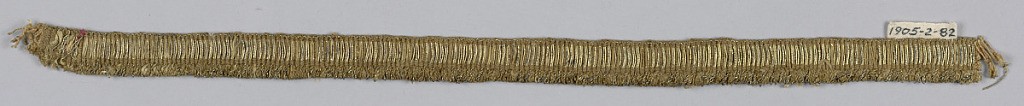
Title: Trimming
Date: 16th century
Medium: silk, gilt foil on a silk core Technique: woven
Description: Heading of brown silk thread with an overlay of gold threads. Gold and silk threads form a very narrow looped fringe on one border.